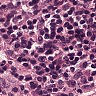
Metastatic tissue present: yes